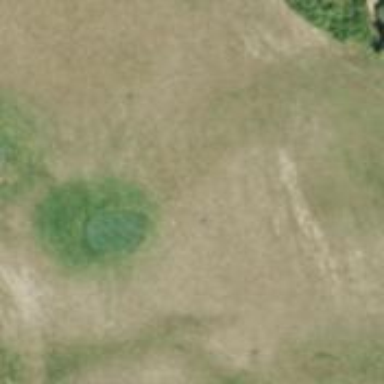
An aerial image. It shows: Driving range for golf on grass.